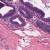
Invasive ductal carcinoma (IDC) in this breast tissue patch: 0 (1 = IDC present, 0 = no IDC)